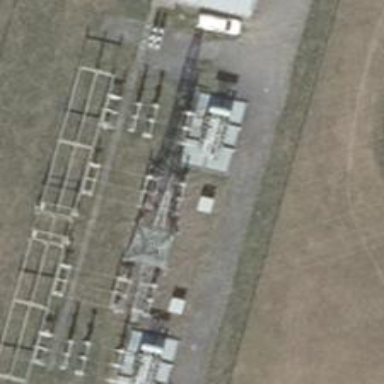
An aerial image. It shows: Three power lines with cables.